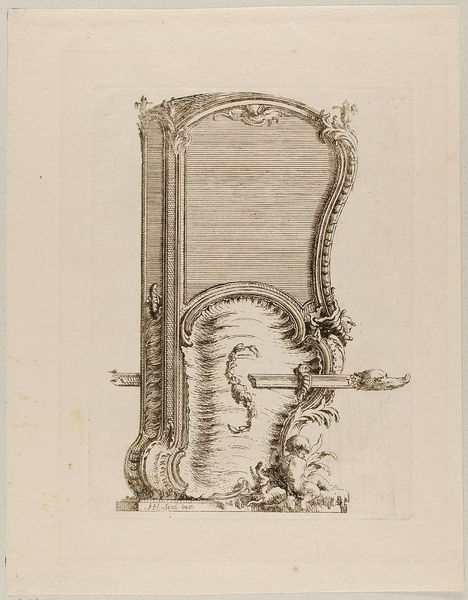
Titel: Sänfte, Blatt aus einer Folge
Künstler: Johann Michael Hoppenhaupt
Standort: Hamburg
Institution: Museum für Kunst und Gewerbe Hamburg
Schlagwörter: weiß, blumen, grau, schwarz, zeichnung, muster, ornament, barock, person, rokoko, engel, putte, papier, stab, grafik, graphik, schattierung, chaise, fotografie, photographie, druckgraphik, druckgrafik, radierung, stich, schnitzerei, girlanden, verziert, kunstgewerbe, musterbuch, putten, kupferstich, kunsthandwerk, tierkopf, drache, amoretten, rocaille, lumen, fabeltiere, kupferstch, style, reproduktionen, s, blumengewinde, industriedesign, druckerzeugnisse, muschelwerk, sänfte, ornamentstich, vorlageblätter, kipfertich